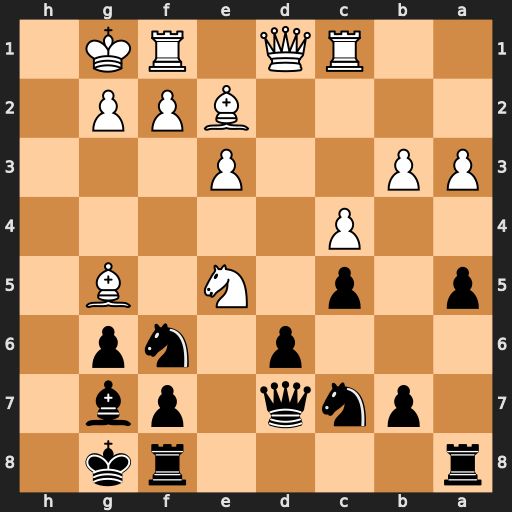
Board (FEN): r4rk1/1pnq1pb1/3p1np1/p1p1N1B1/2P5/PP2P3/4BPP1/2RQ1RK1
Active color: b
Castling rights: -
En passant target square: -
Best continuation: dxe5 Bxf6 Qxd1 Rcxd1 Bxf6